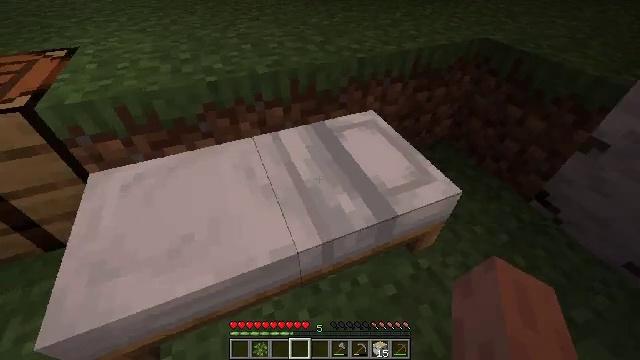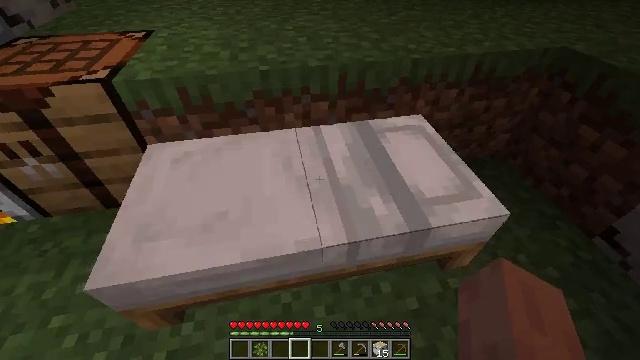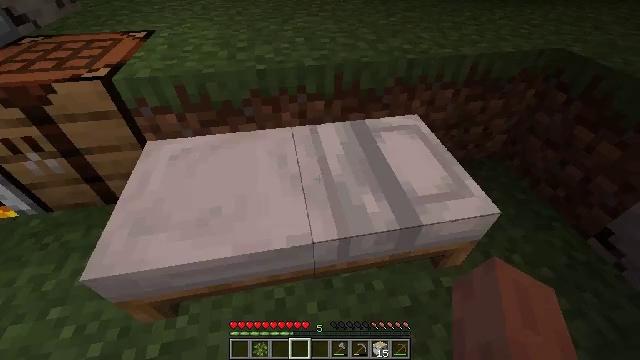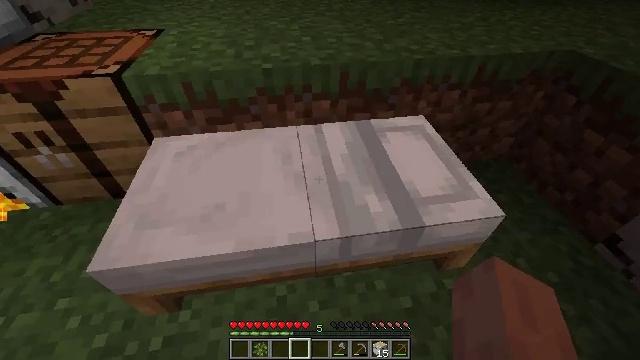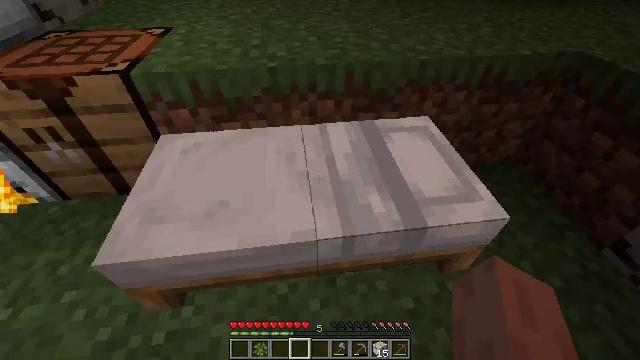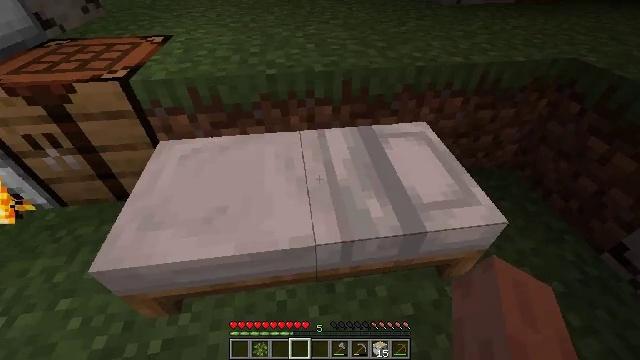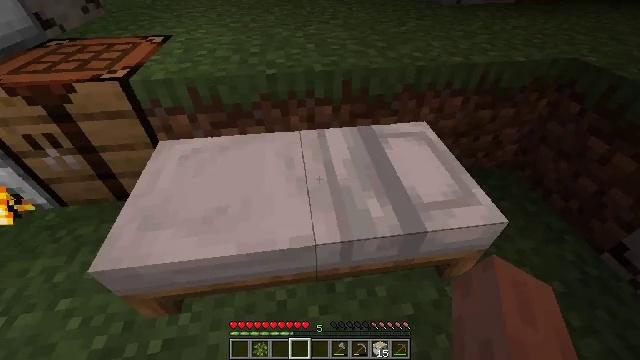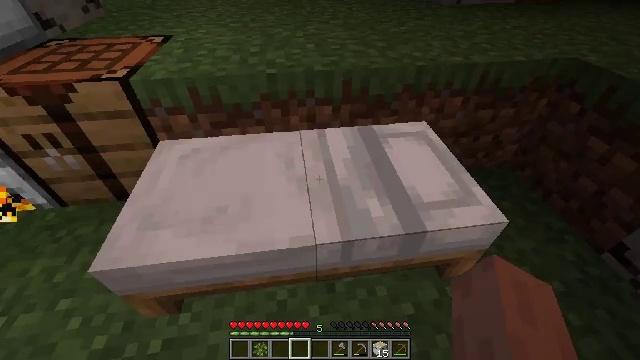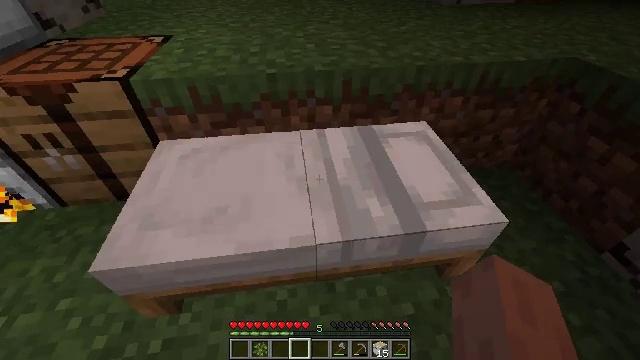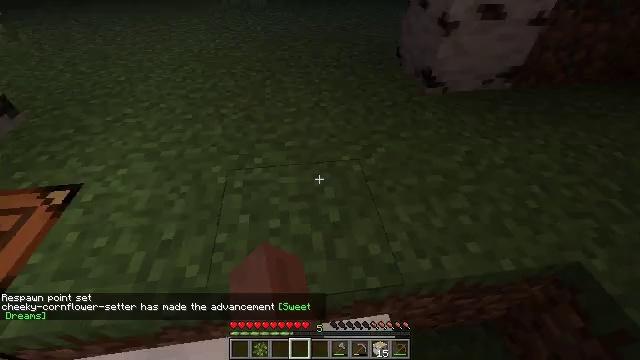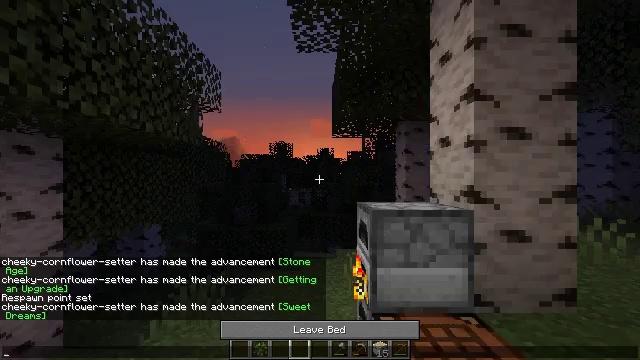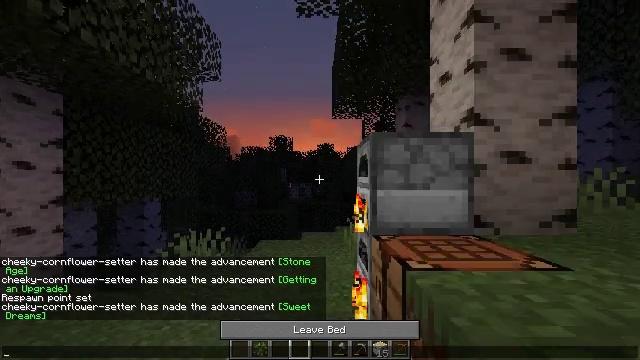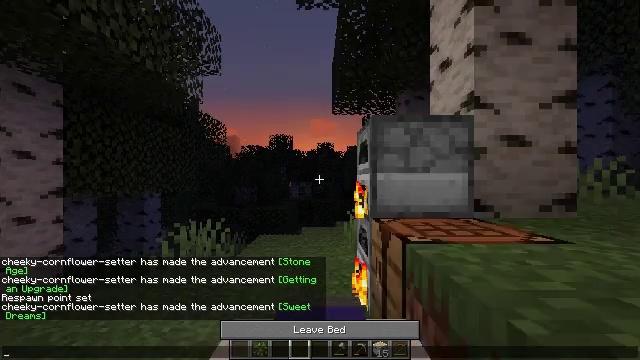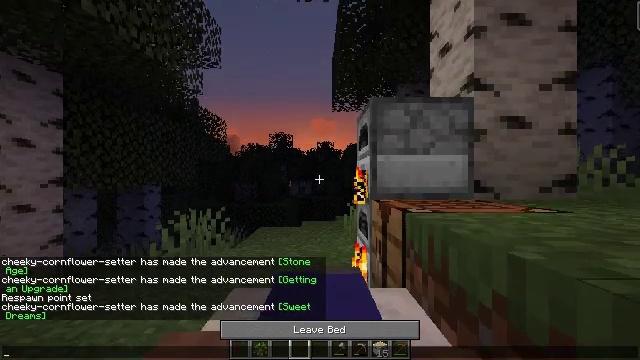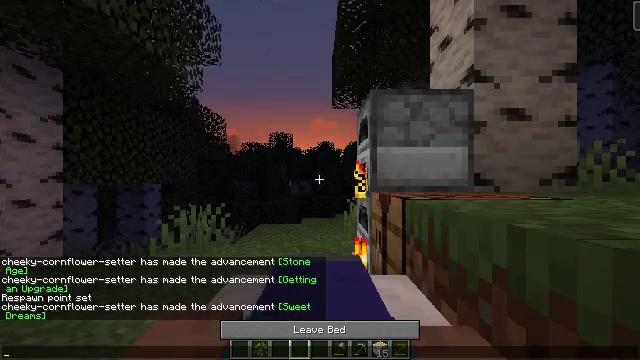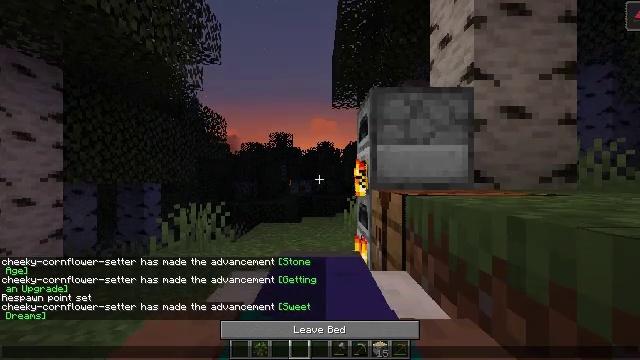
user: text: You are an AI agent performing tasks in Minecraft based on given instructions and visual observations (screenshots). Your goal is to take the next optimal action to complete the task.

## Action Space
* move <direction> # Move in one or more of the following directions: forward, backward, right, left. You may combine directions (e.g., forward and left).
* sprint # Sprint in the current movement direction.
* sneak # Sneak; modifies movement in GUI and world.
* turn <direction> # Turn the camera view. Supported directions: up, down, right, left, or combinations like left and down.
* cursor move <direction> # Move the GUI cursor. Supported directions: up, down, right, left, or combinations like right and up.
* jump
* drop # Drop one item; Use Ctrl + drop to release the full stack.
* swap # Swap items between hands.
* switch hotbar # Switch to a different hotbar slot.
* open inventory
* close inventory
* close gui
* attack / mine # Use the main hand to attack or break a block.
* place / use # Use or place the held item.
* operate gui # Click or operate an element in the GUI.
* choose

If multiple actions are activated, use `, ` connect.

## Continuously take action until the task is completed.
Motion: motion action
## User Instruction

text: craft item air
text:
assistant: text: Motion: turn left
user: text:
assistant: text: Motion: no_op
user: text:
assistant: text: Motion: turn left
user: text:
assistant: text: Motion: turn left, use / place
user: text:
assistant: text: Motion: turn up, use / place
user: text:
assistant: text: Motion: no_op
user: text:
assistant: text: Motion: no_op
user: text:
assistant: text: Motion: no_op
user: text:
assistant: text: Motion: no_op
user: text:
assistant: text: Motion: no_op
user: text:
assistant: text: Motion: open gui
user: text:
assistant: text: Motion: no_op
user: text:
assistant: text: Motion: no_op
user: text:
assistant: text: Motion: no_op
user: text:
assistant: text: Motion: no_op
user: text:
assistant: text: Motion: no_op
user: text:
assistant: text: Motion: no_op
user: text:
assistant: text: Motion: no_op
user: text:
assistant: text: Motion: no_op
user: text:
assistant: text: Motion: no_op
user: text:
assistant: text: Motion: cursor move left and up
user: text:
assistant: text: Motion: no_op
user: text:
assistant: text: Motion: no_op
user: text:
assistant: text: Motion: no_op
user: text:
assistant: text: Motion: no_op
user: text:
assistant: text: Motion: no_op
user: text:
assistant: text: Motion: no_op
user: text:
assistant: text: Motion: no_op
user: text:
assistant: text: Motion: no_op
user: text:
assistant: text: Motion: no_op